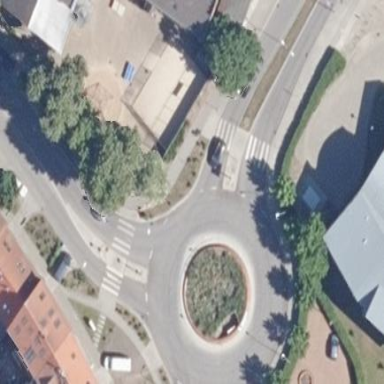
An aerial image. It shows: Primary highway with asphalt surface leading to roundabout.